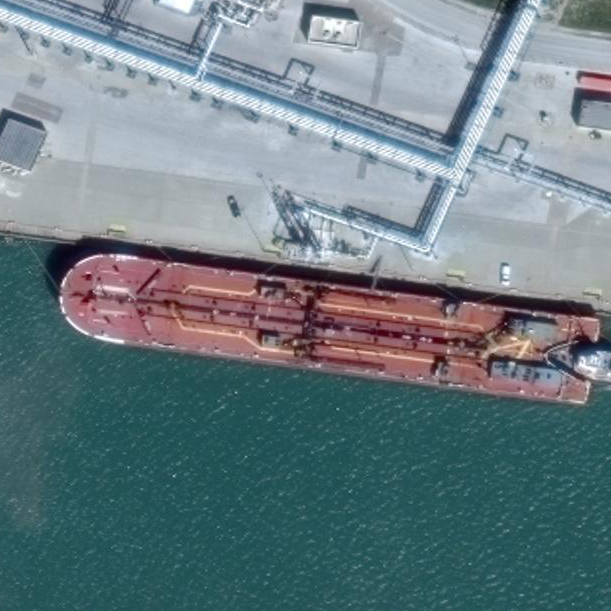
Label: Tank_ship